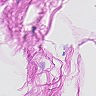
Metastatic tissue present: no